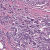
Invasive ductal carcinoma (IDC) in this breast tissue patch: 1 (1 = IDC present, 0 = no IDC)